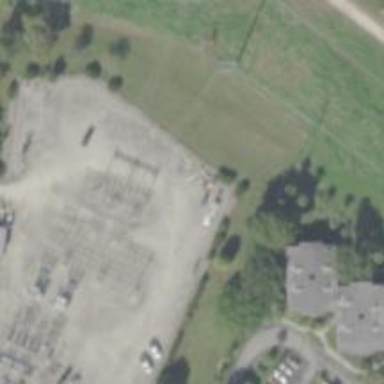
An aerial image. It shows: Outdoor distribution-level power substation enclosed by fence.